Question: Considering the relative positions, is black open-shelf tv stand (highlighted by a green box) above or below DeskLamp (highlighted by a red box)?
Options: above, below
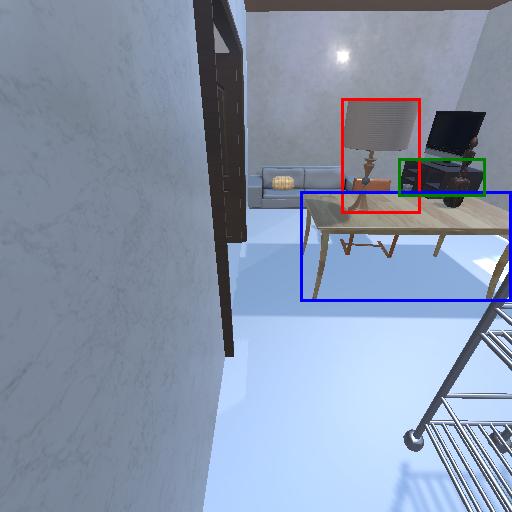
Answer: above